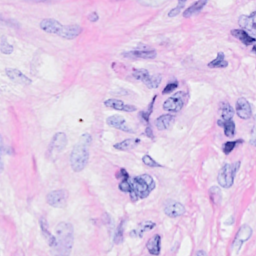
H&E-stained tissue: Breast